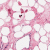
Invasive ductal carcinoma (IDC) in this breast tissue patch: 0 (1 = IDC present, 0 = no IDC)